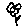
Label: flower